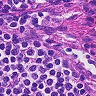
Metastatic tissue present: no